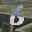
Label: 6